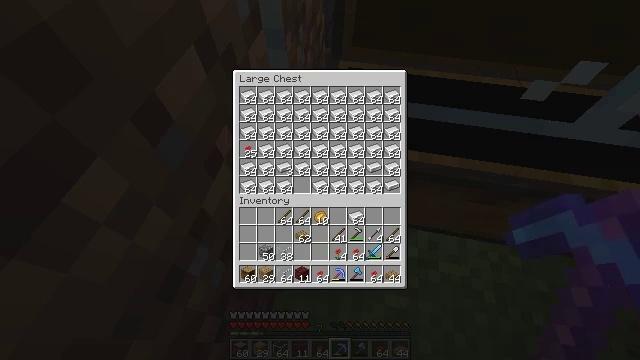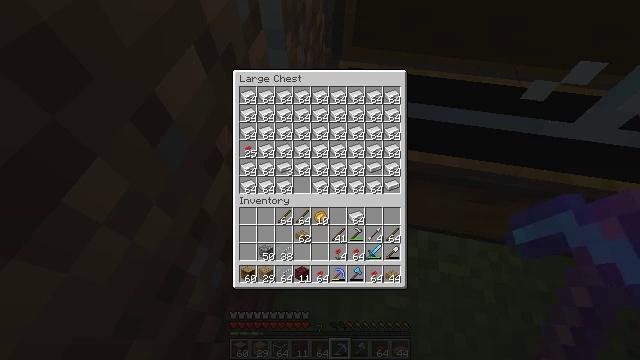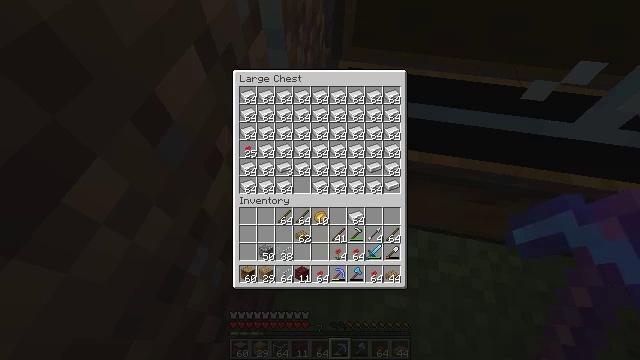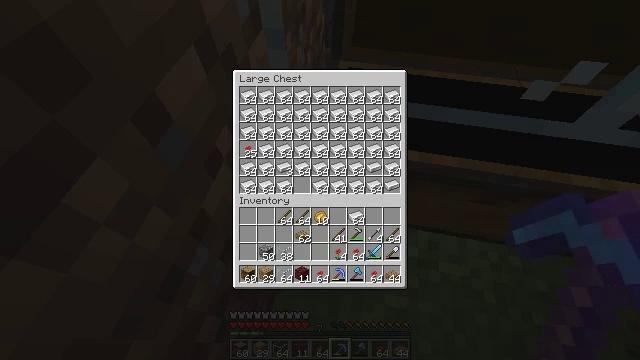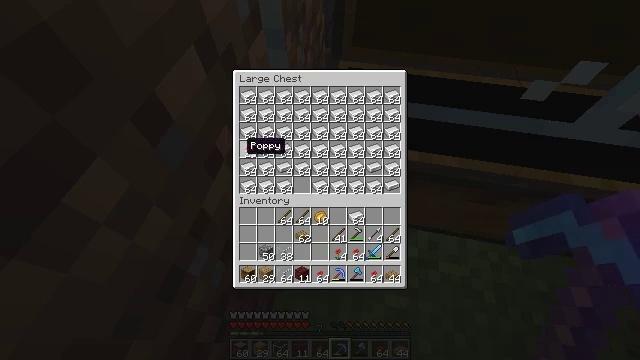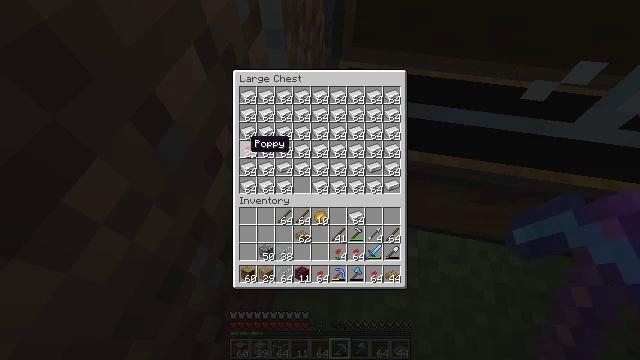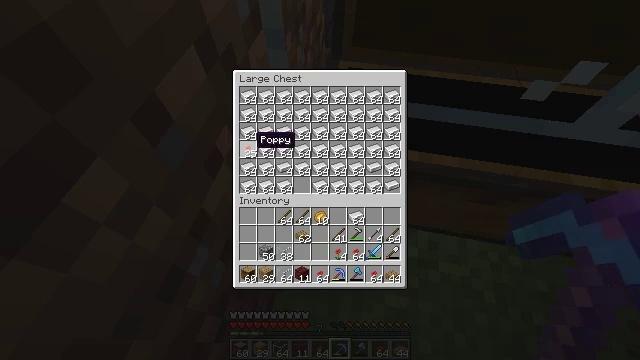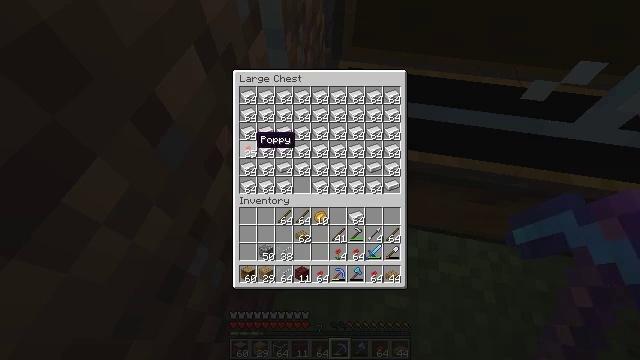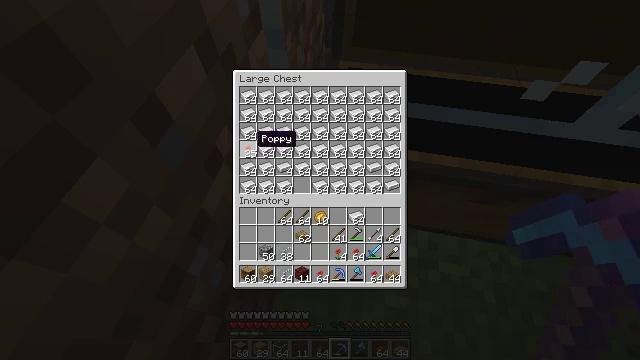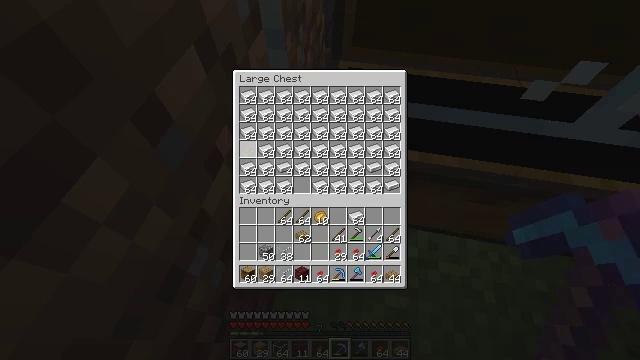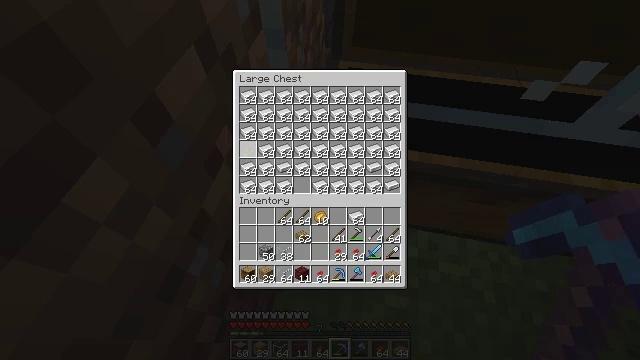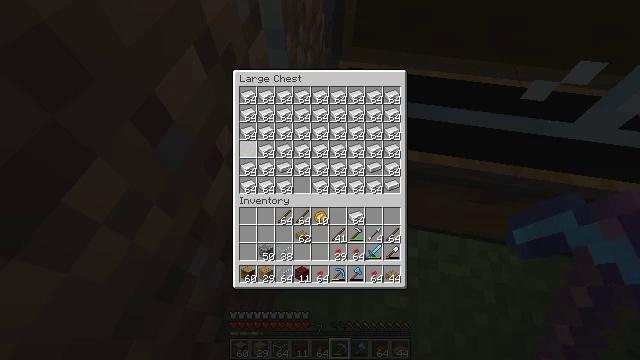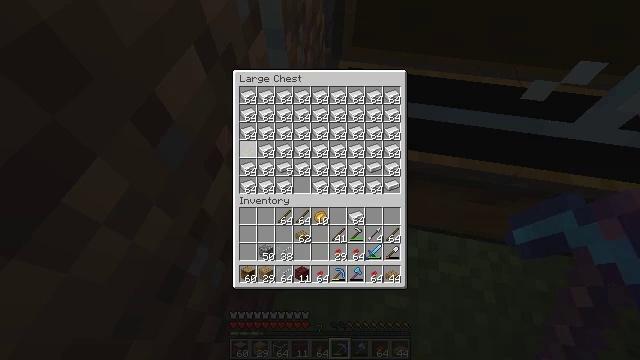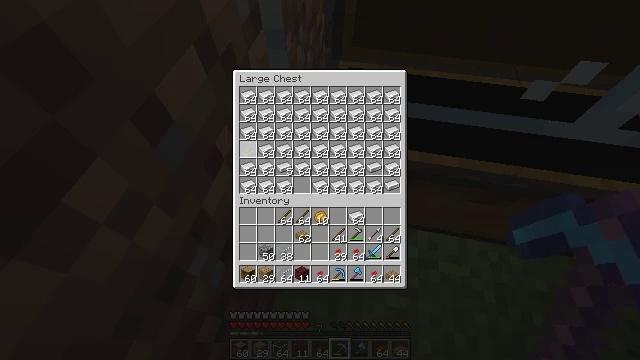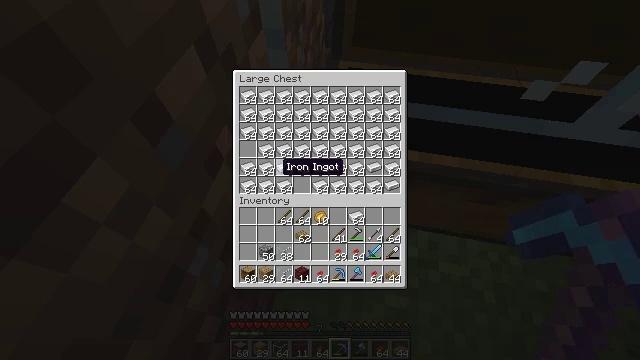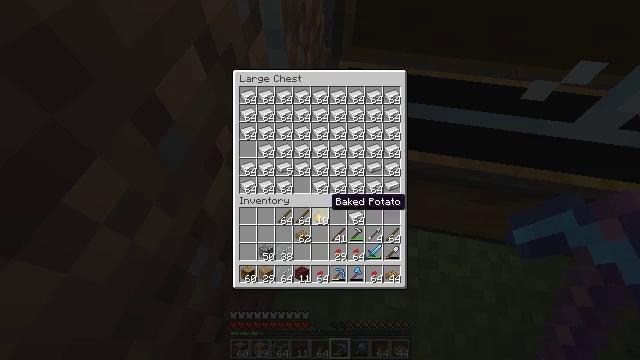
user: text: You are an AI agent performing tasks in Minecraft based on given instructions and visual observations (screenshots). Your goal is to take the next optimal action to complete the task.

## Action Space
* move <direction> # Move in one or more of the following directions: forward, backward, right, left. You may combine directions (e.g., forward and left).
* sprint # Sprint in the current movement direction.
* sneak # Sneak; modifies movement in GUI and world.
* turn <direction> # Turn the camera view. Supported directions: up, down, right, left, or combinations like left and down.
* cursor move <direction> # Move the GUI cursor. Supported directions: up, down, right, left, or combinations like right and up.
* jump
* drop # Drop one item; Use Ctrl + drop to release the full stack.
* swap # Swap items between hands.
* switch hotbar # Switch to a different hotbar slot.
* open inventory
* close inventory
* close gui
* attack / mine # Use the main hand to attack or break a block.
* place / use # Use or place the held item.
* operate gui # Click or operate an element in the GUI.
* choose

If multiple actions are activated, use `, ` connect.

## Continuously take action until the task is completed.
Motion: motion action
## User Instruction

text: Interact with the crafting table to create iron bars.
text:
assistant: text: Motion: sneak, cursor move up
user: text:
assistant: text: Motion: sneak
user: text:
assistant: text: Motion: sneak
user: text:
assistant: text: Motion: sneak
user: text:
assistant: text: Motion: sneak
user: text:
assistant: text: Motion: sneak
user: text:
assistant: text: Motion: sneak
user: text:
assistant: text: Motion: sneak
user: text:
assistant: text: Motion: sneak, operate gui
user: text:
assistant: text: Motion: sneak, operate gui
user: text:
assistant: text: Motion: sneak, operate gui
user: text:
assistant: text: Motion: sneak
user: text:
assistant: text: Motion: sneak, cursor move down
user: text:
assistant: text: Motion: sneak, cursor move right and down
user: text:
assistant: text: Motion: sneak, cursor move right and down
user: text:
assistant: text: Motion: sneak, cursor move right and down
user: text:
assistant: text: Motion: sneak
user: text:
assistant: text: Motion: sneak
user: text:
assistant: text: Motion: sneak
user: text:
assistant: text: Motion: sneak
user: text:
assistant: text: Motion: no_op
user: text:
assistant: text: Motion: no_op
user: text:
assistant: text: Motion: no_op
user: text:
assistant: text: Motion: no_op
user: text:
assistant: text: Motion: no_op
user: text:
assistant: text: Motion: no_op
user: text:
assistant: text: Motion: no_op
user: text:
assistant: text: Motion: no_op
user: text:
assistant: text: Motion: no_op
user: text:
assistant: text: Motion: no_op